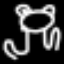
Label: frog